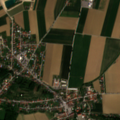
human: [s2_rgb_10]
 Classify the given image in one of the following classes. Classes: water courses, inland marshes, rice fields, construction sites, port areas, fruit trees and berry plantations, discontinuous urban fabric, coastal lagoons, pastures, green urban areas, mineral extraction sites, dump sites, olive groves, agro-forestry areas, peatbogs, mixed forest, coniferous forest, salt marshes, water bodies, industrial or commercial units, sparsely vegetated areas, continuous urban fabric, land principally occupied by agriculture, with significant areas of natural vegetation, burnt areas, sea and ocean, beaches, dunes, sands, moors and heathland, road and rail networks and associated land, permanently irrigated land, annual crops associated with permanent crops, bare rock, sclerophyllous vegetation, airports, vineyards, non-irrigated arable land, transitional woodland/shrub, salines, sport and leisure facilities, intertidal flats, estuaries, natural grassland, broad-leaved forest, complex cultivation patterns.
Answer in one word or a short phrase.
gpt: discontinuous urban fabric, industrial or commercial units, non-irrigated arable land, complex cultivation patterns, mixed forest